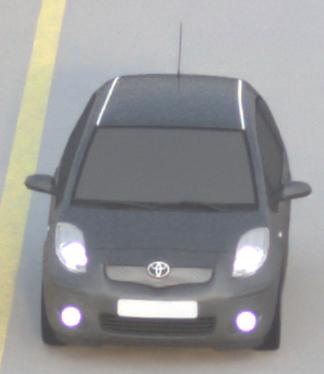
Make: Toyota
Model: Yaris 1.0
Detailed model: Yaris (XP13)
Model produced from: 2011/10
Model produced until: 2014/08
Doors: 3
Color: gray
Road condition: dry road
Daytime: sunrise or sunset
Contrast: low contrast